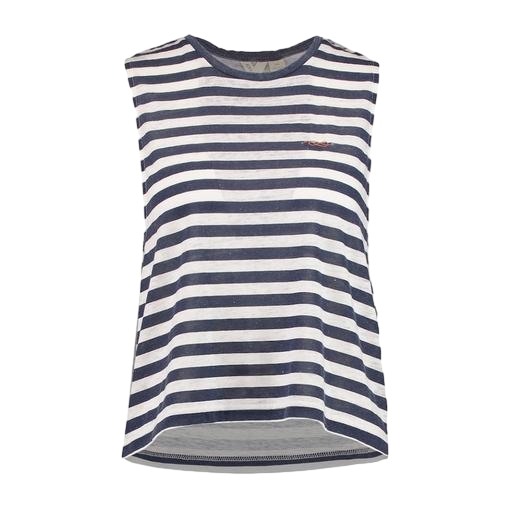
blue cross-back striped muscle tee, striped tank top, sleeveless tee, white background